Question: I'm making a small program that supposedly get all XML elements that can only contain a value. For example '<Products>' though it is an element, but it should not be displayed because it just encloses all other elements that can contain value, same for '<Description>'
From the image below, my program should only pick the following elements:
'''
<Material_Number>
'''
'<Description>'
'''
<Language>
<Material_Type>
<Base_Unit>
'''
What I actually get is nothing...

Kindly review my code and advise:
'''
public MainForm()
{
InitializeComponent();
XmlDataDocument xmldoc = new XmlDataDocument();
XmlNode xmlnode;
FileStream fs = new FileStream(@"C: ext.xml", FileMode.Open, FileAccess.Read);
xmldoc.Load(fs);
xmlnode = xmldoc.ChildNodes[1];
GetElements(xmlnode);
}
void GetElements(XmlNode inXmlNode)
{
XmlNode xNode;
XmlNodeList nodeList;
int i = 0;
if (inXmlNode.HasChildNodes)
{
nodeList = inXmlNode.ChildNodes;
for (i = 0; i <= nodeList.Count - 1; i++)
{
xNode = inXmlNode.ChildNodes[i];
string ss = xNode.Name;
GetElements(xNode);
}
}
else
{
listBox1.Items.Add(inXmlNode.Name);
}
}
'''
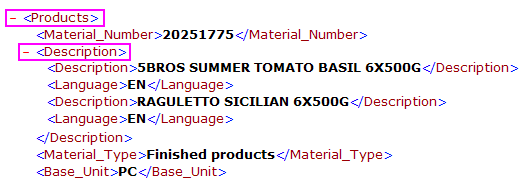
Answer: You could shorten your code a little but you should start calling to start at the first element.
'''
GetElements(xmldoc.ChildNodes[0]);
'''
'''
void GetElements(XmlNode inXmlNode)
{
if(inXmlNode.HasChildNodes)
{
foreach (XmlNode childNode in inXmlNode.ChildNodes)
{
GetElements(childNode);
}
}
else
{
listBox1.Items.Add(inXmlNode.ParentNode.Name);
}
}
'''